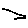
Label: line